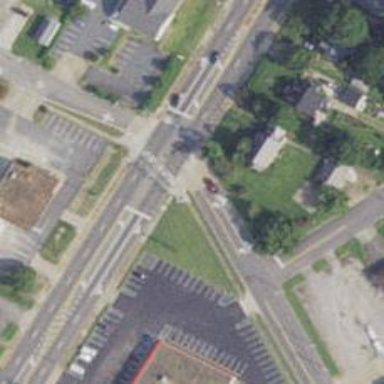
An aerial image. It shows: Marked road crossing.